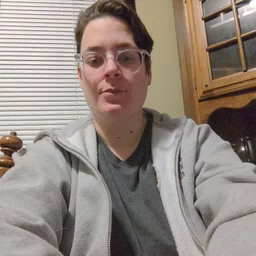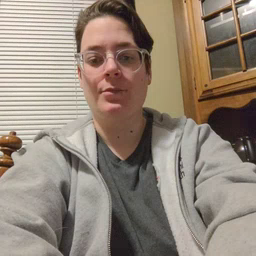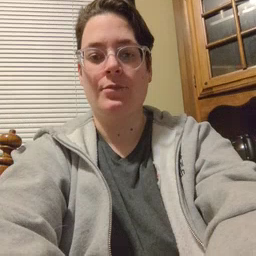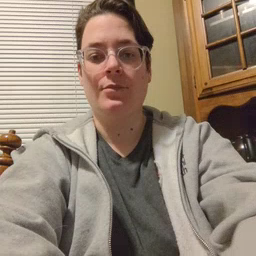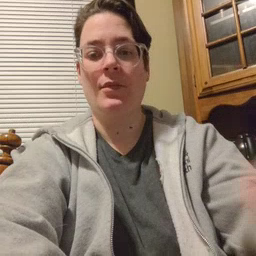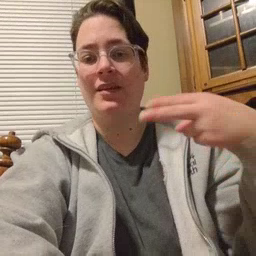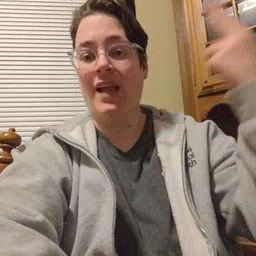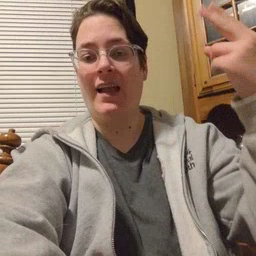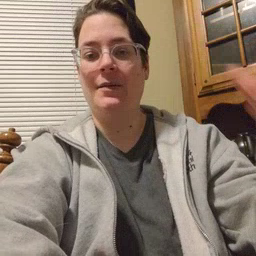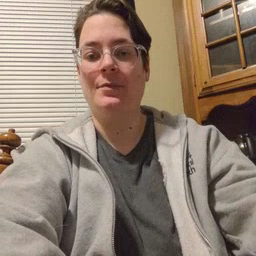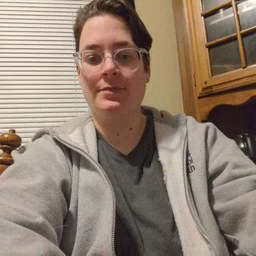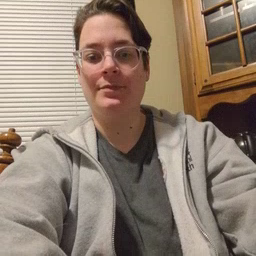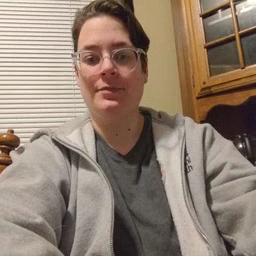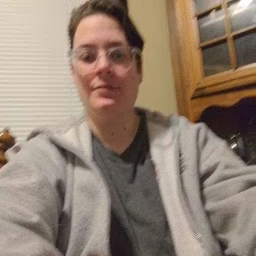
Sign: high